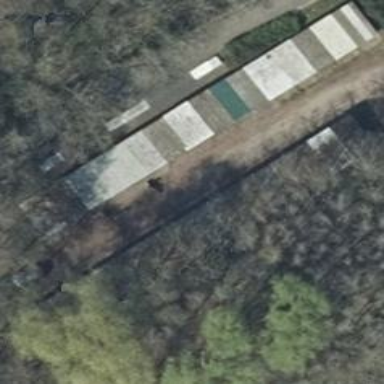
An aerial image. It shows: Group of garages.